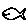
Label: fish